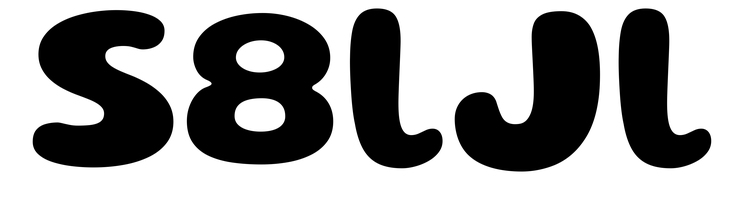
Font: Gluten_Bold